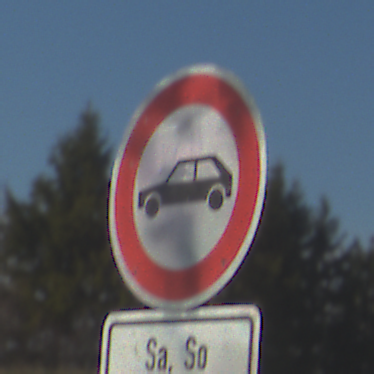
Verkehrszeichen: VerbotPersonenkraftwagen
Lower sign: ZeitangabenMitBeschraenkungAufWochentage9
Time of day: MorningAfternoon
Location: Outdoor (Nature)
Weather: PartlyCloudy
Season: NotSpecified
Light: Natural